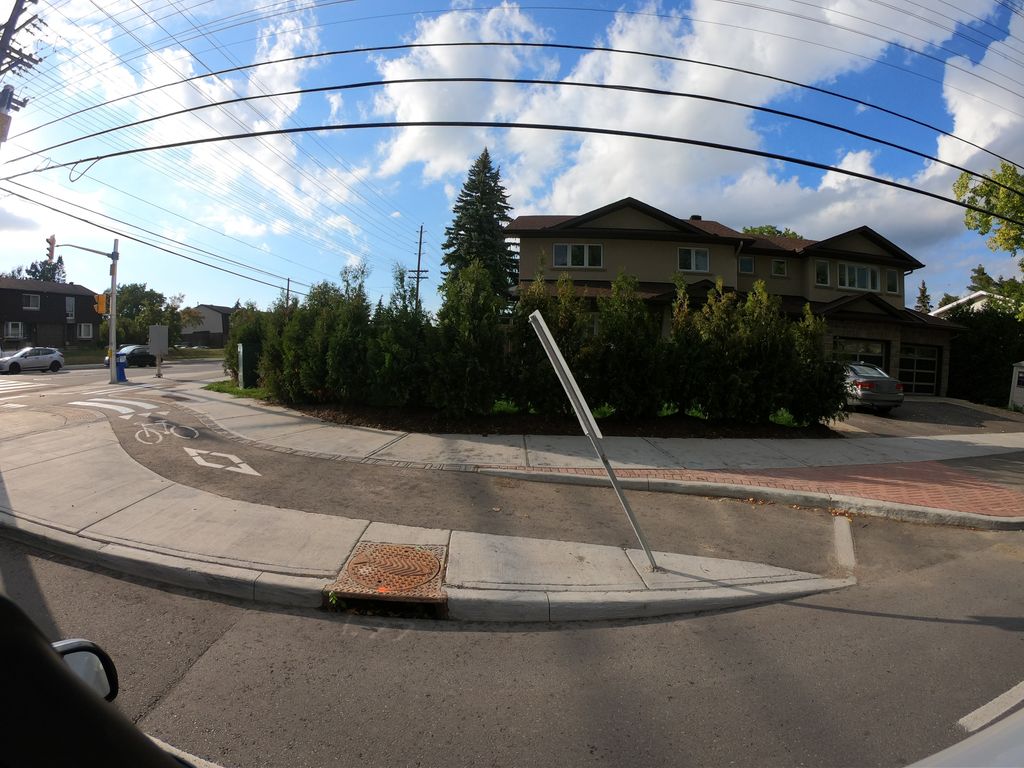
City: ottawa-gatineau